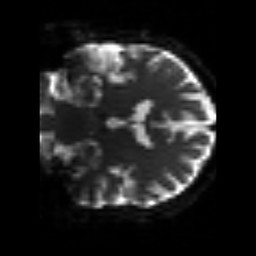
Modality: sbref
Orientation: coronal
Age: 63
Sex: male
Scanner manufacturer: siemens
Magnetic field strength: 3 T
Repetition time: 3.2 s
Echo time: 0.081 s